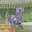
Label: 5